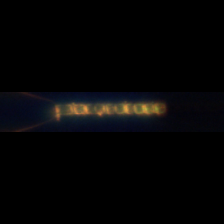
Taxon: Chaetoceros
Group: Diatoms